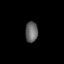
Tissue: lung
Cell type: Epithelial cells
Senescence score: 0.546
Nuclear area (px): 255
Mean DAPI intensity: 101.51